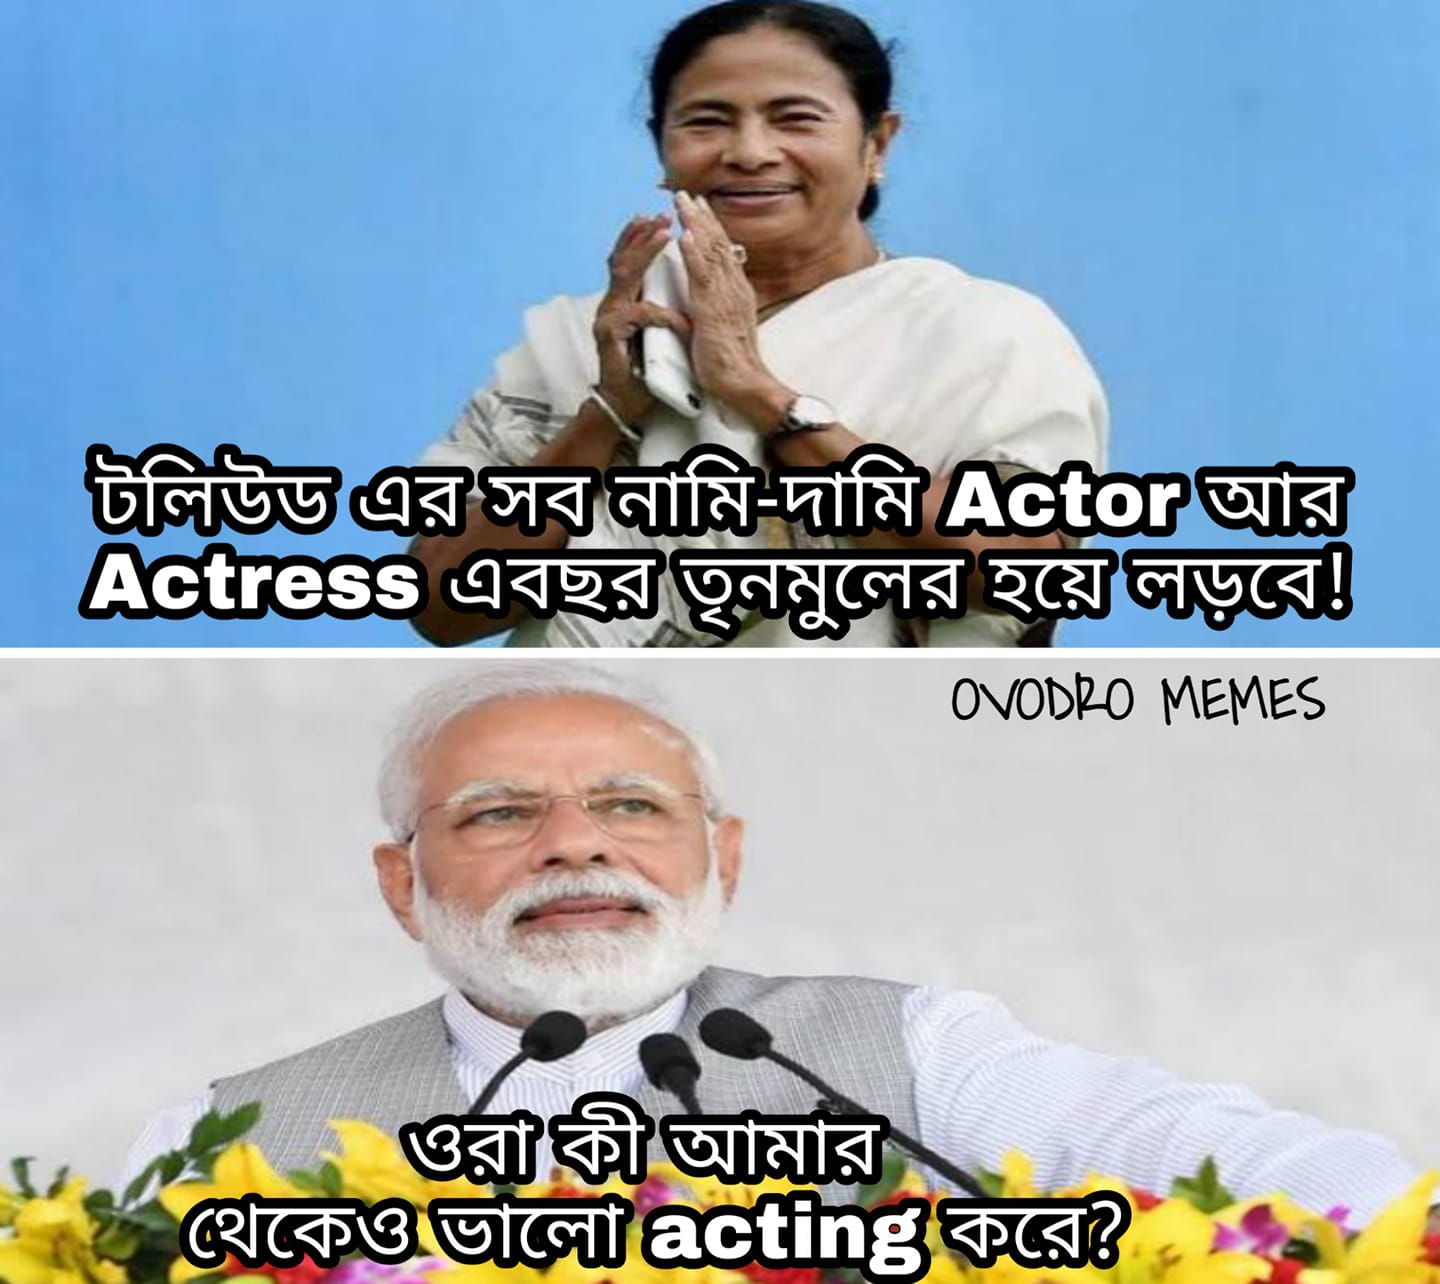
Caption: টলিউড এর সব নামি-দামি Actor আর Actress এ বছর তৃণমুলের হয়ে লড়বে !  ওরা কী আমার থেকেও acting ভালো  করে ?
Label: hate